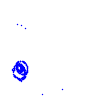
Particle: kaon